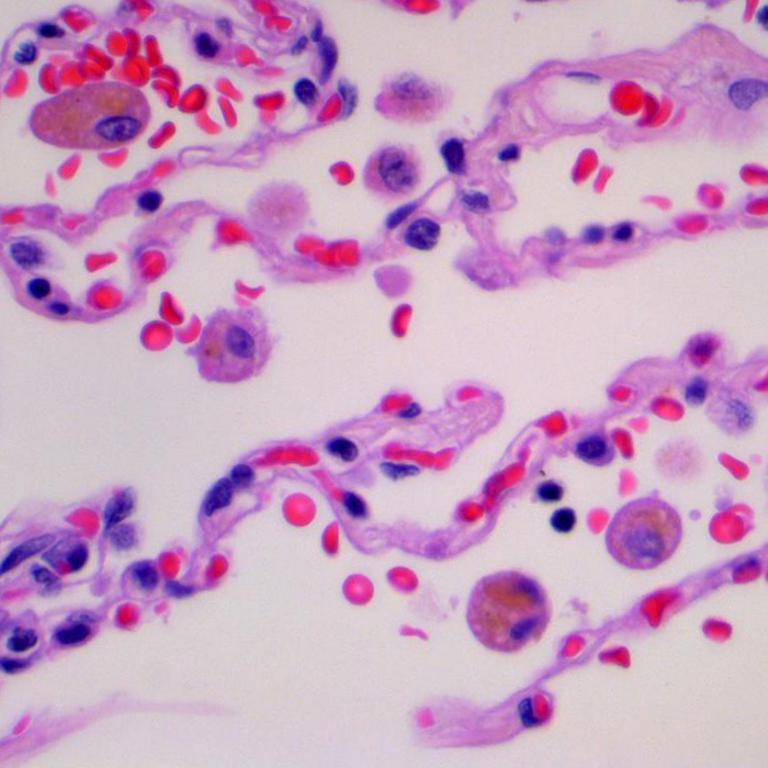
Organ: lung
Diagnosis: benign